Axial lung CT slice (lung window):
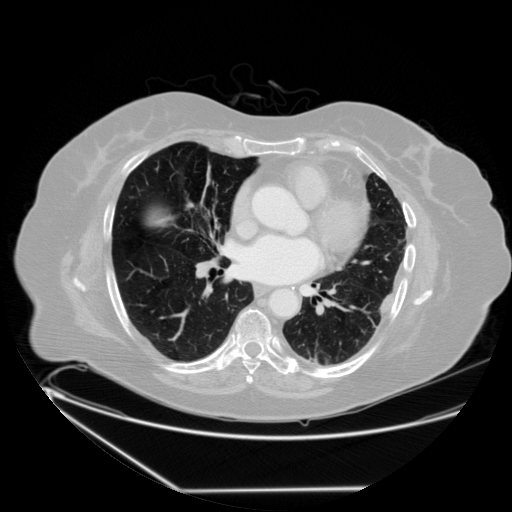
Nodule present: no